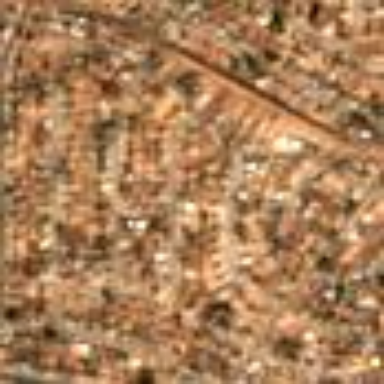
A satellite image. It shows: Residential area composed of single-family homes.